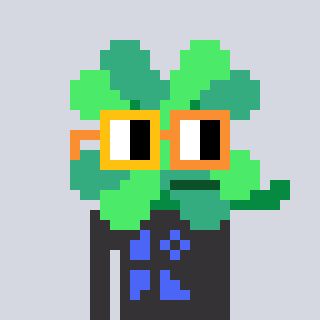
a pixel art character with square yellow and orange glasses, a clover-shaped head and a grayscale-colored body on a cool background